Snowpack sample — Rabbit Ears Pass, Jackson County, Colorado, USA (12/17/25, 1:08 PM MST)
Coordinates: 40.387, -106.625
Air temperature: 34 °F
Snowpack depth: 46 cm
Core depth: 40 cm
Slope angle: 6°, slope face: 165°
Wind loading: medium
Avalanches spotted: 0
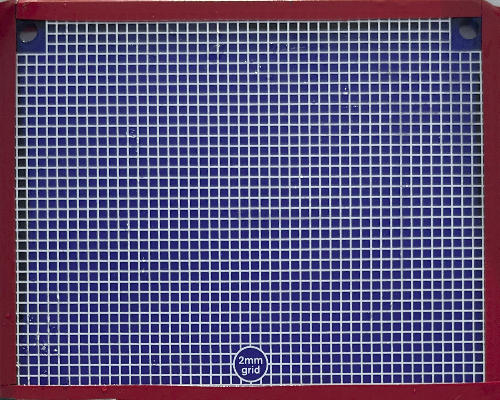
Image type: profile
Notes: No avalanches spotted nearby, although collected in a meadowy area with minimal risk on this face of the pass.